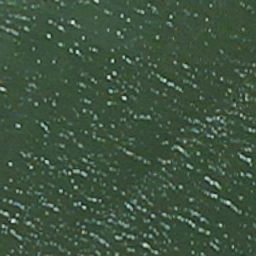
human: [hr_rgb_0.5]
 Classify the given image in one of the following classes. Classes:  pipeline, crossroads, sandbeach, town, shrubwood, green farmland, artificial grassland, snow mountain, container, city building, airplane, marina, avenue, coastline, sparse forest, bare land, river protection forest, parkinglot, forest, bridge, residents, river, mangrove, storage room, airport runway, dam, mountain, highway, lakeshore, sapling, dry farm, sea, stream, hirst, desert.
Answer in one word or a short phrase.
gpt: sea